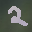
Label: 2